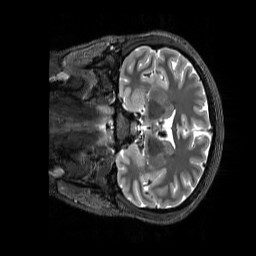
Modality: T2w
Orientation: coronal
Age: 32
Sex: female
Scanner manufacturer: siemens
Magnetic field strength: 3 T
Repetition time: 3.2 s
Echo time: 0.728 s